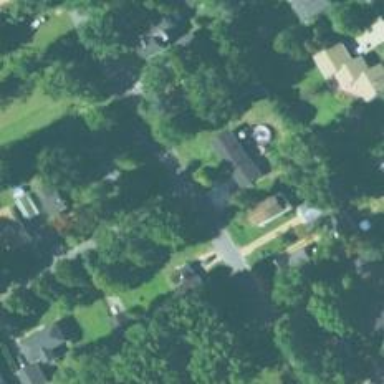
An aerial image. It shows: Residential road.